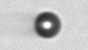
Label: bead